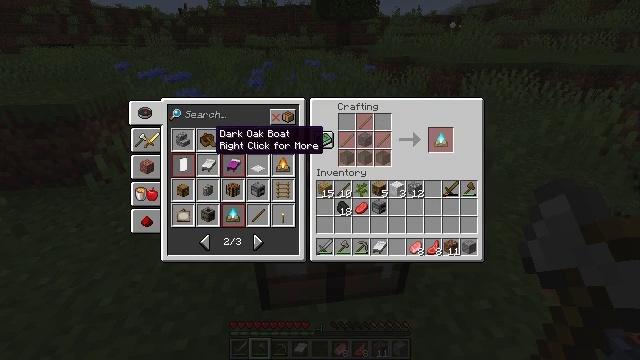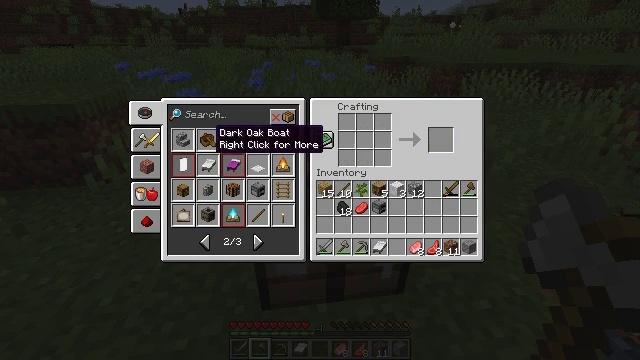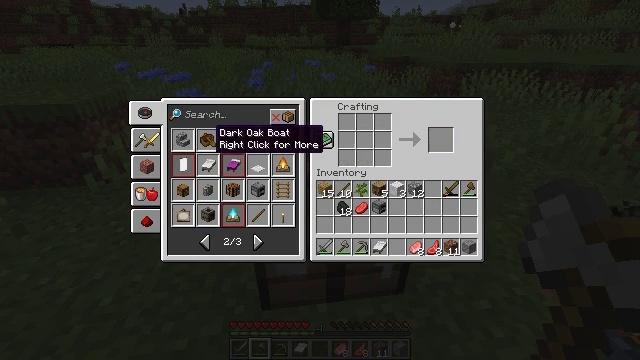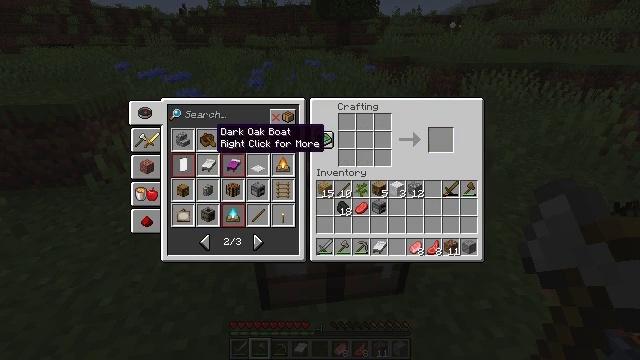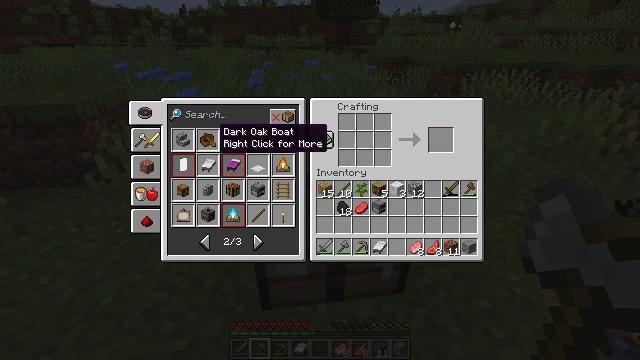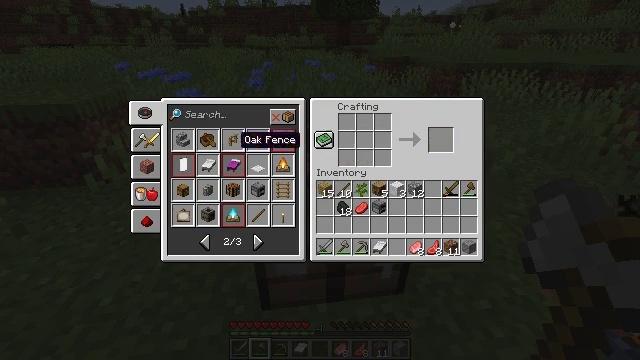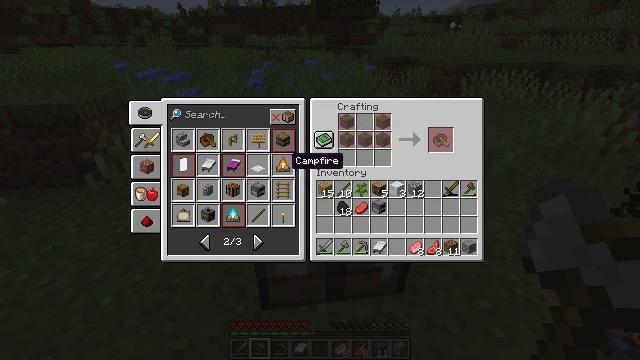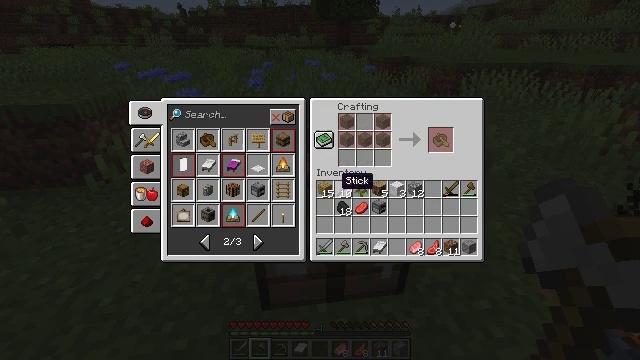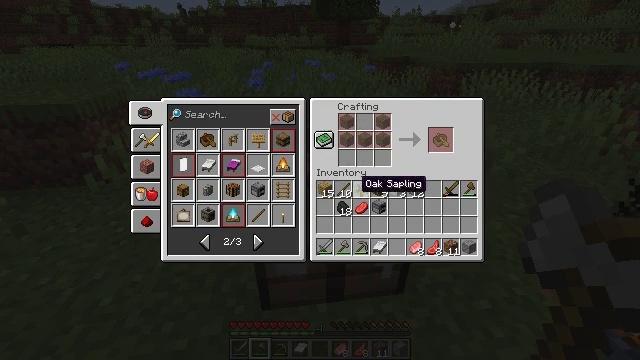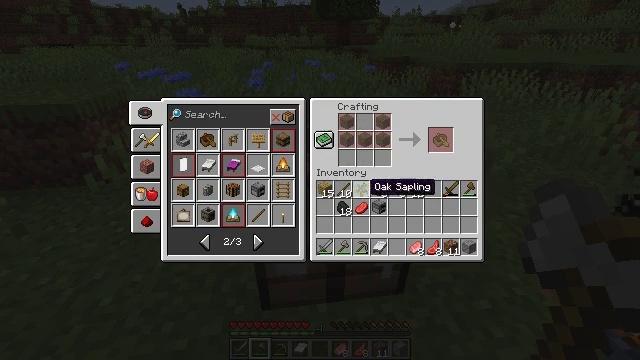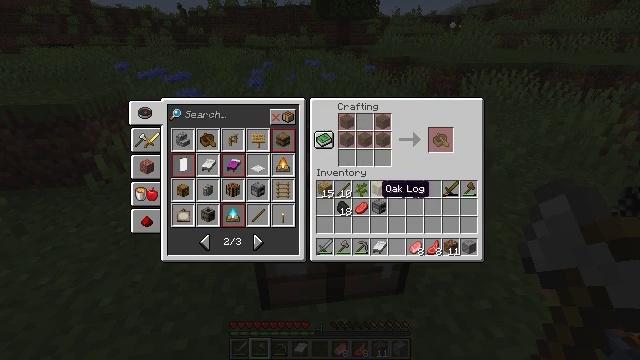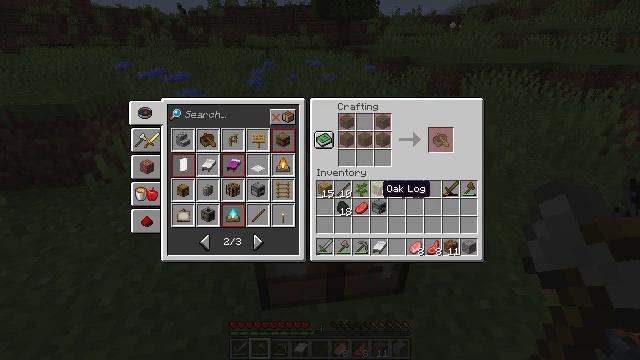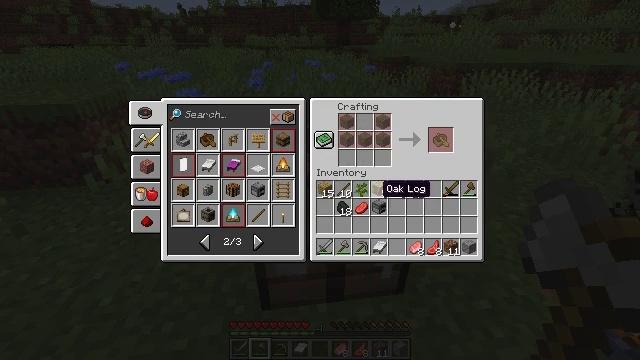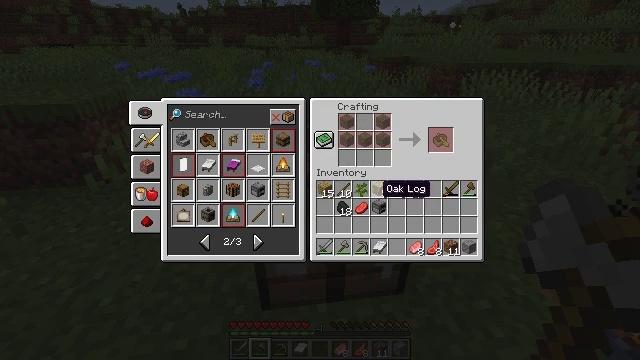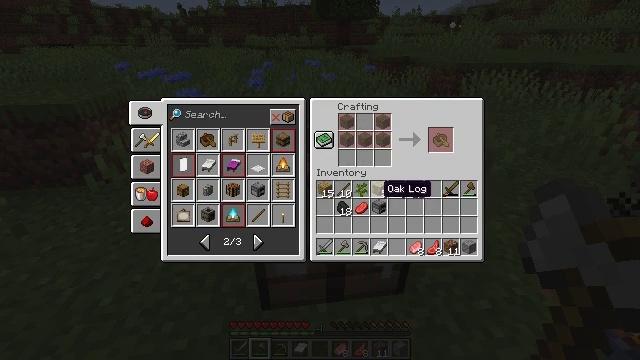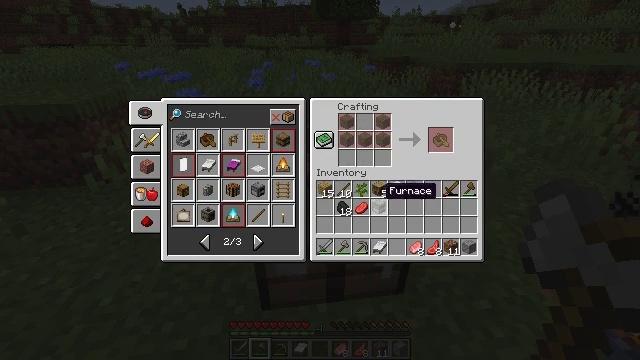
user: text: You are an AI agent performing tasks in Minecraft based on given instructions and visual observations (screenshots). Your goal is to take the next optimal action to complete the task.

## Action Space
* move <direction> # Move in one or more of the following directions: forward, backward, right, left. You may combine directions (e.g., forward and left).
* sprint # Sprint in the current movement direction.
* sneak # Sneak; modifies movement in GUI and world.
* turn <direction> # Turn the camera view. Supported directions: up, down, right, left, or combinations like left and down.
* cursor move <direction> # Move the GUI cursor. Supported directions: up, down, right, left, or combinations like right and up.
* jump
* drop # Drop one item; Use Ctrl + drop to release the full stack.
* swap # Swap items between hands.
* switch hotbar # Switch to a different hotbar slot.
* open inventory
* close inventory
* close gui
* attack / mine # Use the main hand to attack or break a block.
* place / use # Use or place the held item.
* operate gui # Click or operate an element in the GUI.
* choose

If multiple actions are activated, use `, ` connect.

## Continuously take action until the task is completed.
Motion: motion action
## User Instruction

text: Take oak planks to craft a oak boat.
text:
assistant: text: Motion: operate gui
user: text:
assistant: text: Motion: operate gui
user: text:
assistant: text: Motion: no_op
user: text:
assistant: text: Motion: no_op
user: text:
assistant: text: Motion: cursor move right and down
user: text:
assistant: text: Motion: cursor move right and down
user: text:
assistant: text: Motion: cursor move right and down
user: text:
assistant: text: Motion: cursor move right
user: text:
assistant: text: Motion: cursor move right
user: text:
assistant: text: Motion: cursor move right
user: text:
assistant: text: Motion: no_op
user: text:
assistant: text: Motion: no_op
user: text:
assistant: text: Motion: no_op
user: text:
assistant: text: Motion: no_op
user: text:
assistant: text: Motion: no_op
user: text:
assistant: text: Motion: no_op
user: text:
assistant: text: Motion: no_op
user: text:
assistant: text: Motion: no_op
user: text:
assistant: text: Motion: cursor move left and up
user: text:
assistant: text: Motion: cursor move left and up
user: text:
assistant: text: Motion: cursor move left and up
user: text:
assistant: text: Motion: no_op
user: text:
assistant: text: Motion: no_op
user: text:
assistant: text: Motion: no_op
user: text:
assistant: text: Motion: cursor move left
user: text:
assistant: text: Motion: cursor move left
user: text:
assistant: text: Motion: no_op
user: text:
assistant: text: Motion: no_op
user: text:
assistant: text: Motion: no_op
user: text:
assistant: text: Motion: no_op